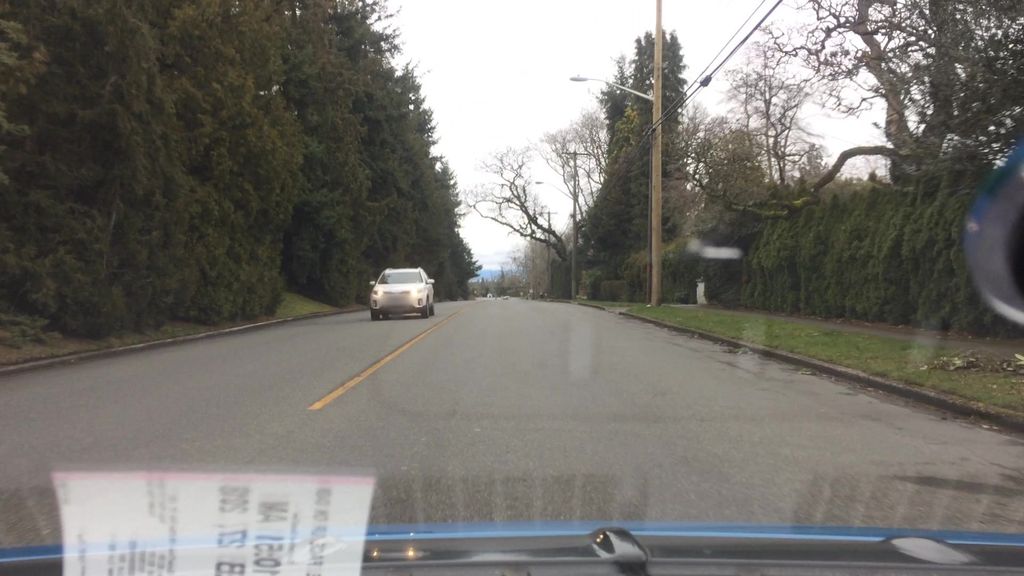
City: victoria